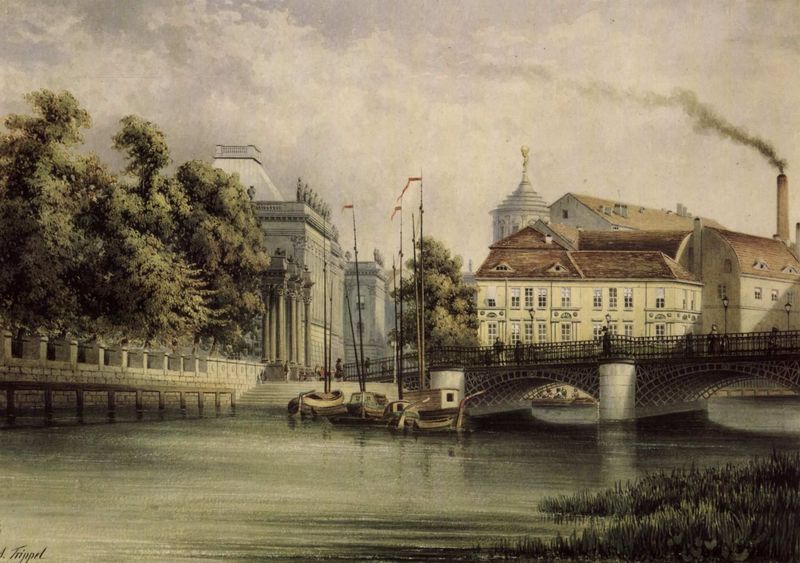
Titel: Potsdam, An der Langen Brücke
Künstler: Albert Ludwig Trippel
Standort: Berlin
Institution: Märkisches Museum
Schlagwörter: baum, blau, himmel, schatten, wasser, weiß, wolken, bäume, fluss, gelb, grün, menschen, ocker, see, stadt, ufer, braun, fenster, grau, hell, hintergrund, licht, paris, pfeiler, schwarz, straße, säule, säulen, zeichnung, dach, gebäude, gras, haus, rasen, weg, wiese, wolke, beige, stein, signatur, bach, häuser, schilf, spiegelung, brücke, gewässer, kanal, rauch, figur, pflanzen, boot, boote, kamin, kamine, schornstein, turm, engel, skulptur, bewölkt, schiff, schiffe, segel, segelboot, segelschiffe, ansicht, bogen, fassaden, passanten, vedute, venedig, mast, moderne, segelschiff, mauer, fabrik, schlot, figuren, hafen, industrie, seine, kai, kuppel, masten, promenade, treppe, metall, geländer, stufen, reflexion, segelboote, segler, stadtansicht, bögen, eisen, berlin, übergang, befestigt, stich, wimpel, rom, statuen, wien, london, kupferstich, brücken, tiber, brückenbogen, säulengang, säulenreihe, segelmasten, industriegebiet, stiege, häuserdächer, themse, wasserwege, spree, standtansicht, hausboot, engelsburg, hausboote, sulen, brücle, farbrikschlot, gfeb, kammin, ockjer